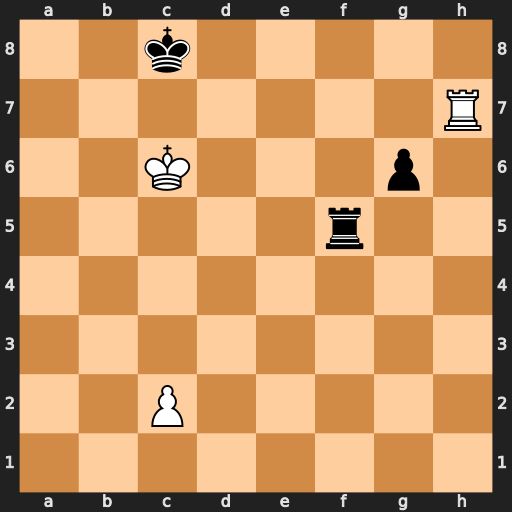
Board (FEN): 2k5/7R/2K3p1/5r2/8/8/2P5/8
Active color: w
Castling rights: -
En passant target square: -
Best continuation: Rh8+ Rf8 Rxf8#